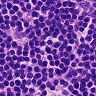
Metastatic tissue present: no